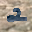
Label: 2